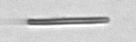
Label: fiber